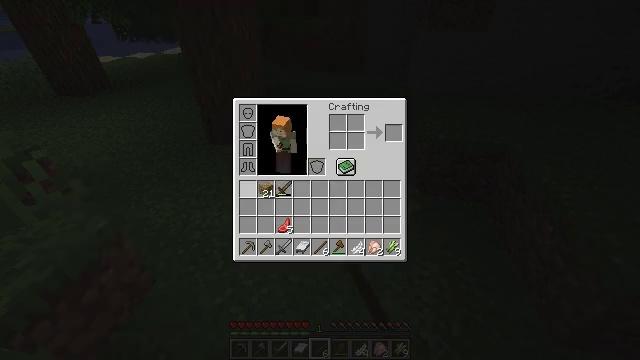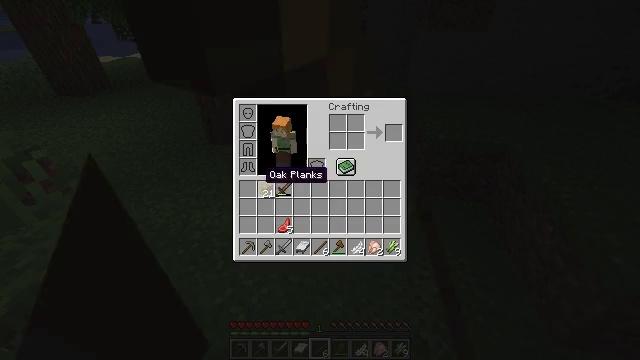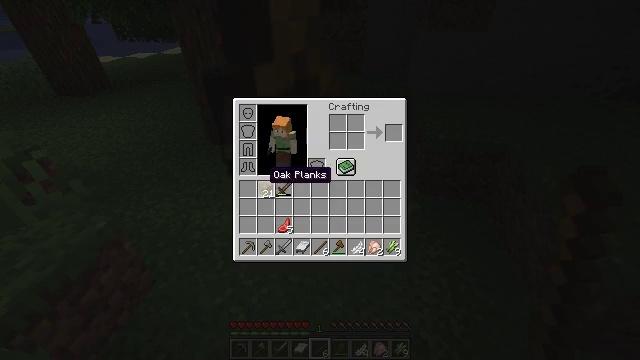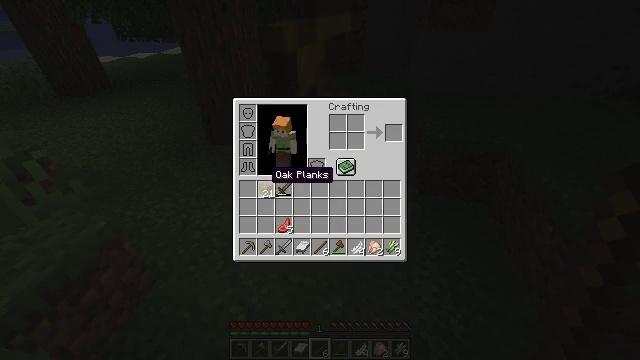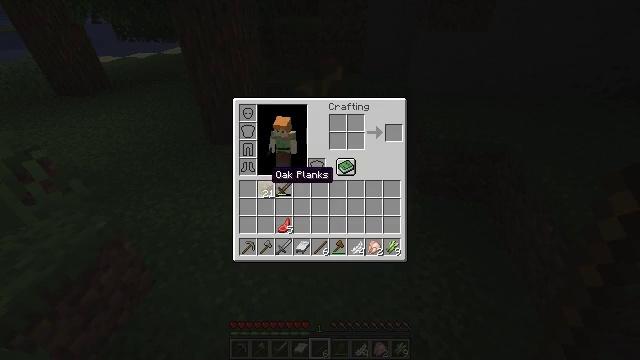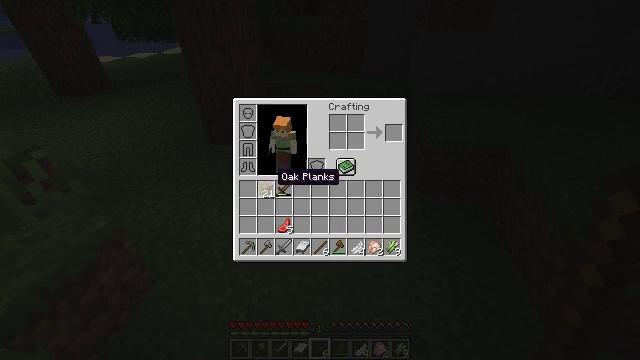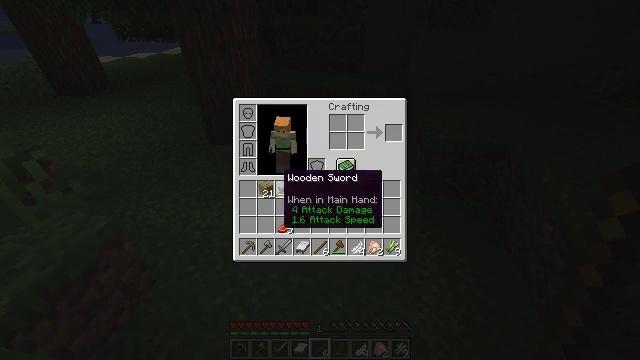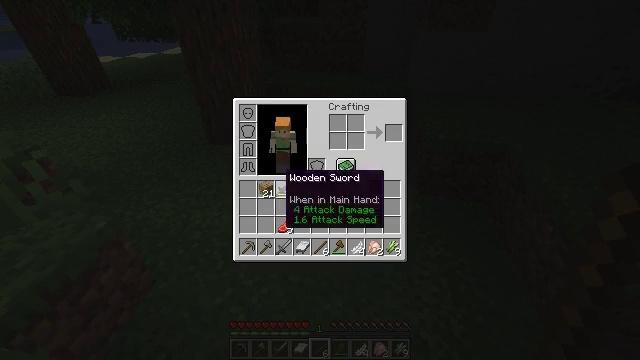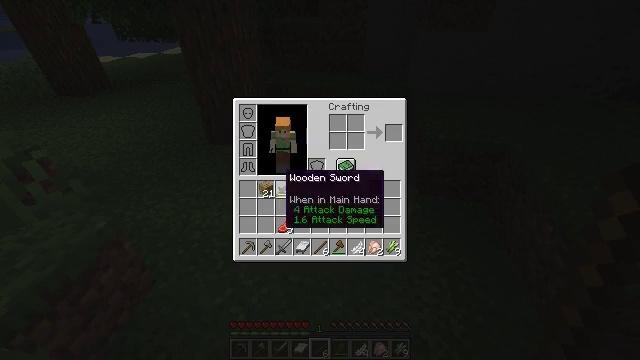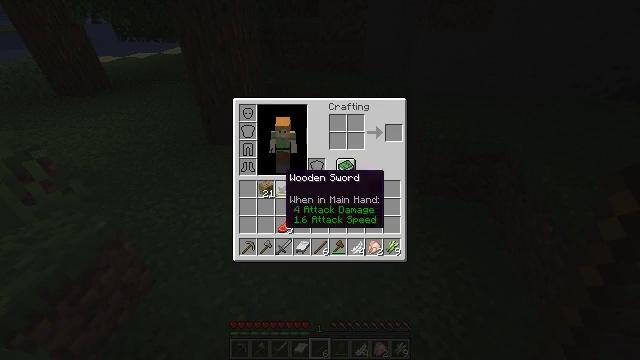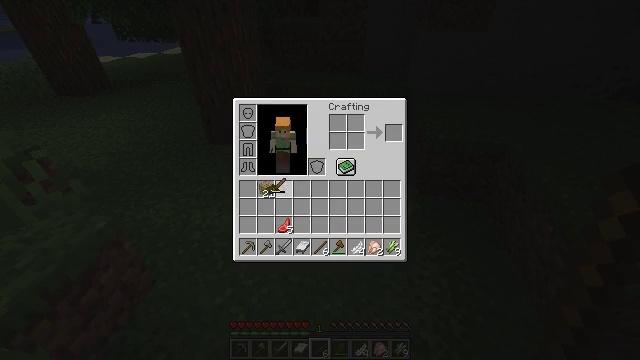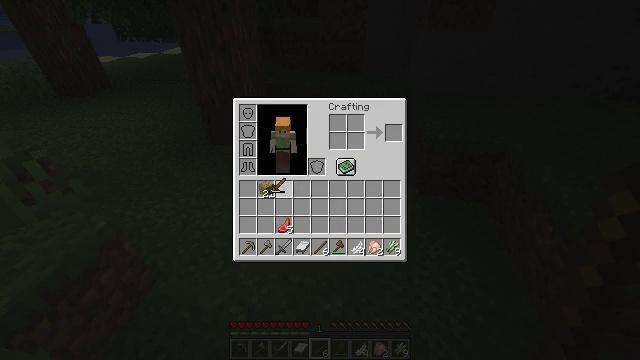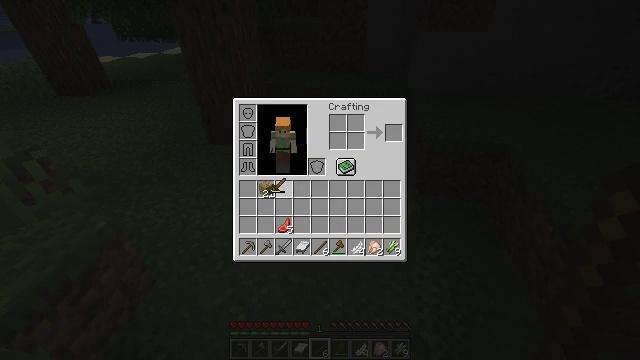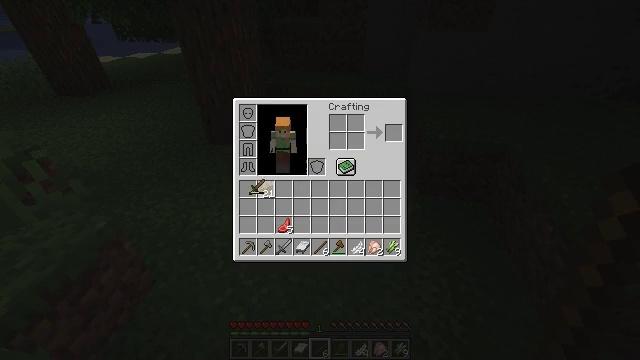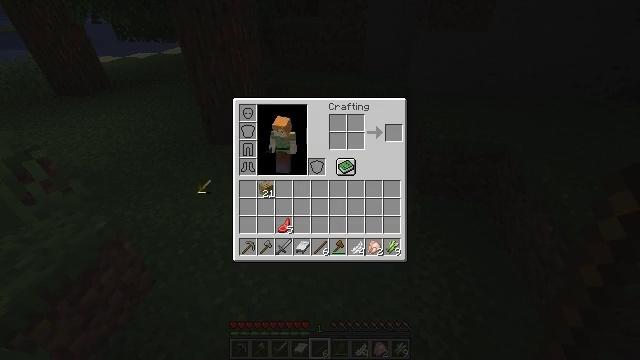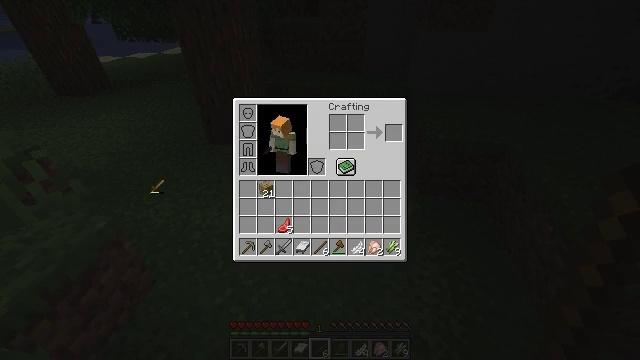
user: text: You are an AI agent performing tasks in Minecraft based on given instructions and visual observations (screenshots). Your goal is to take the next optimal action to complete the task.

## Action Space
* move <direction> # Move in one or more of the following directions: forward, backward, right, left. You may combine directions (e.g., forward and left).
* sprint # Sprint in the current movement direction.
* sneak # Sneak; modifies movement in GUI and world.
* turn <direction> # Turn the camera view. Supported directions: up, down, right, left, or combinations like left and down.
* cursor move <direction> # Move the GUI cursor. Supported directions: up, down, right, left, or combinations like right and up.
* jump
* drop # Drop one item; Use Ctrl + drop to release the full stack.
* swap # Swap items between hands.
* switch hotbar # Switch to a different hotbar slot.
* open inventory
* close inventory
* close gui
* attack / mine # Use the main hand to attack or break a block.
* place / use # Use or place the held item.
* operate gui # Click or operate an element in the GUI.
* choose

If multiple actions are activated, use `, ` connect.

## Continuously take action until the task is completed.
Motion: motion action
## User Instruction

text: Remove a wooden sword from the inventory.
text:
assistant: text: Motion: open gui
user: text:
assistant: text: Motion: no_op
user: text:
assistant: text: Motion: no_op
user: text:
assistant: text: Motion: no_op
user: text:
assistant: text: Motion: no_op
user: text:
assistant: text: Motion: no_op
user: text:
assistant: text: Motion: no_op
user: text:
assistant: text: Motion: no_op
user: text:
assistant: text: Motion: no_op
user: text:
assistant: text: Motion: operate gui
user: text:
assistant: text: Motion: operate gui
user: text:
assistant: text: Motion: operate gui
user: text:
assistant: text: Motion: cursor move left
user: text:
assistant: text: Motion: cursor move left
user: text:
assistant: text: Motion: cursor move left
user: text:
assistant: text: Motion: operate gui
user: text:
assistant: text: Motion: operate gui
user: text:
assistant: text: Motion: operate gui
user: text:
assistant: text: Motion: no_op
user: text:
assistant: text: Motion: cursor move right and down
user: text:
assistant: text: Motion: cursor move right and down
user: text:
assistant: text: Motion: cursor move right and down
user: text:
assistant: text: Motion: cursor move right
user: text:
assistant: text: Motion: no_op